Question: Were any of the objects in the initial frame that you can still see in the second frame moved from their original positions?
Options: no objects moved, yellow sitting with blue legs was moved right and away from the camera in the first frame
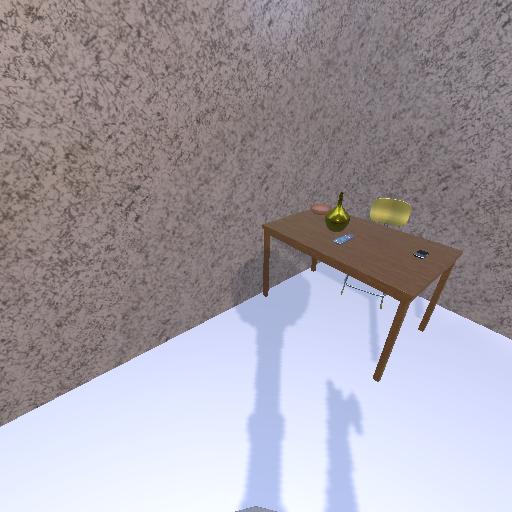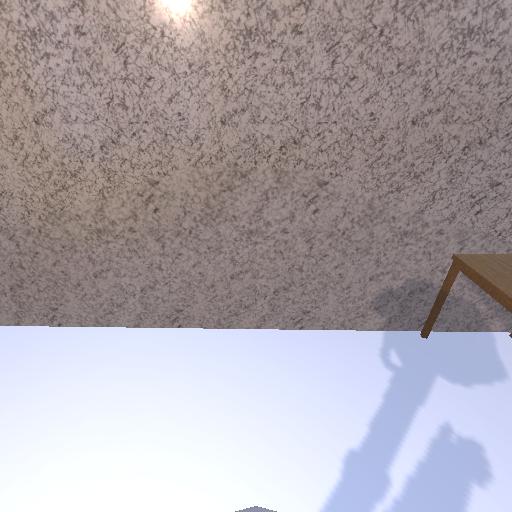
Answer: no objects moved